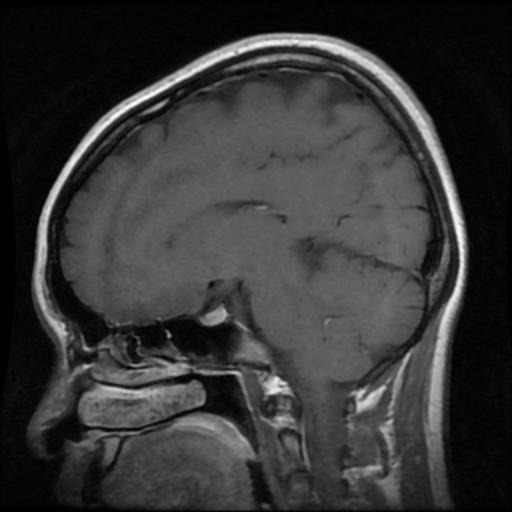
Label: pituitary